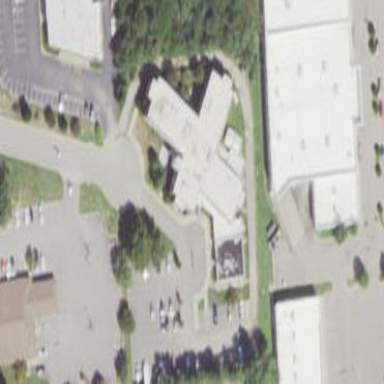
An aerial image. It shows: Building.